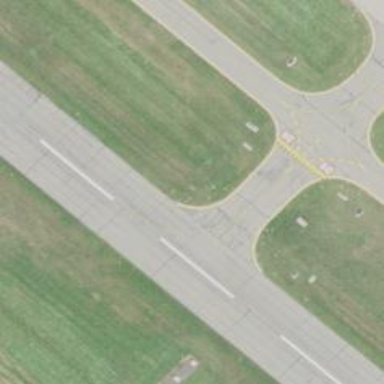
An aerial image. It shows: Runway surface made of asphalt at airport.